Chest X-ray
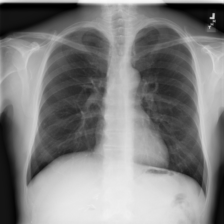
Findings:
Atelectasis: negative
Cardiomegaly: negative
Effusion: negative
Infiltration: negative
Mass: negative
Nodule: negative
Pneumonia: negative
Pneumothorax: negative
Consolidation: negative
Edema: negative
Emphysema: negative
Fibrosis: negative
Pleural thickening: negative
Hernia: negative